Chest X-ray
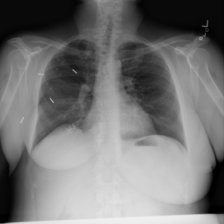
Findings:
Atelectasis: negative
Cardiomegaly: negative
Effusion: negative
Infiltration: negative
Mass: negative
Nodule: negative
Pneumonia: negative
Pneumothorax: negative
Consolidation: negative
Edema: negative
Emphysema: negative
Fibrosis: negative
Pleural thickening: negative
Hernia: negative